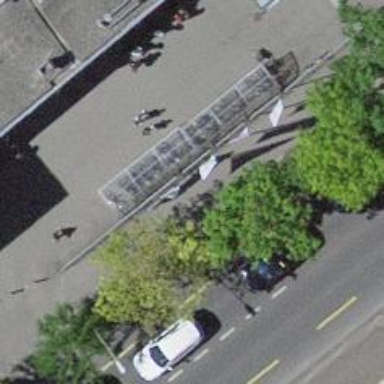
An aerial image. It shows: Bicycle parking facility.